Interaction volume radius: 5 \u00c5
Interaction volume height: 15 \u00c5
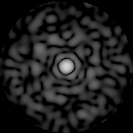
Disorder parameter: 0.8008